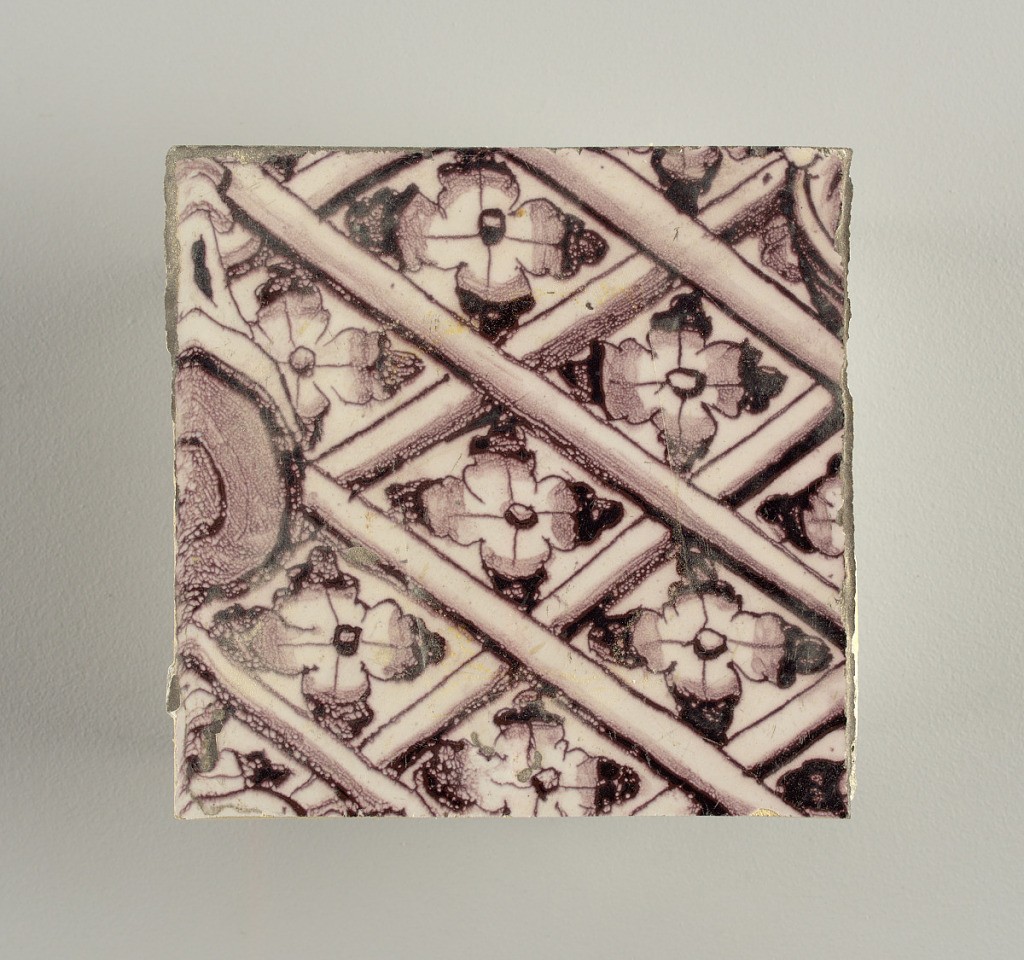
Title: Tile wall facing
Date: ca. 1725
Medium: Tin-glazed earthenware, underglaze
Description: Horizontal rectangle.  Thirty tiles wide and twenty-three tiles high with opening for fireplace eleven tiles wide and ten high.  Foliage arabesques disposed about three vertical axes from which are emphazised by urns at center and right, and at left by the figure of a standing woman carrying an infant on her arm and accompanied by two children.